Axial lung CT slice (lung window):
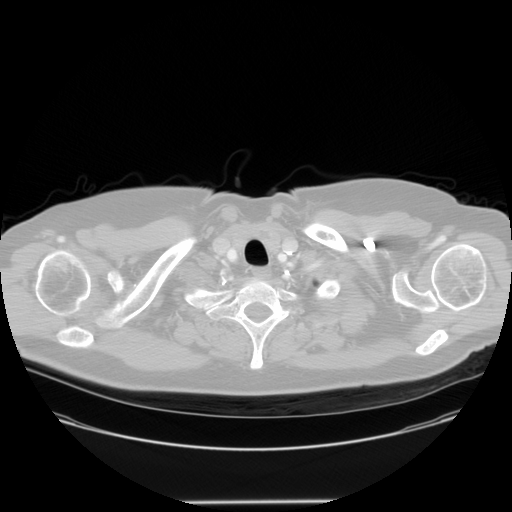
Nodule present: no